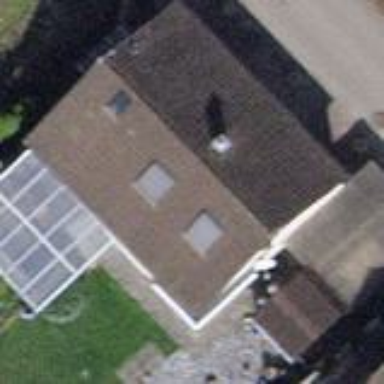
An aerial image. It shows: Detached building with gabled roof.